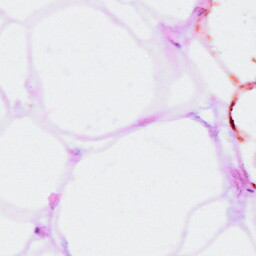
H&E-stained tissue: Breast